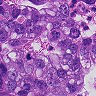
Metastatic tissue present: yes